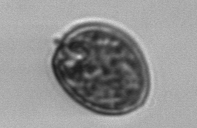
Label: Prorocentrum